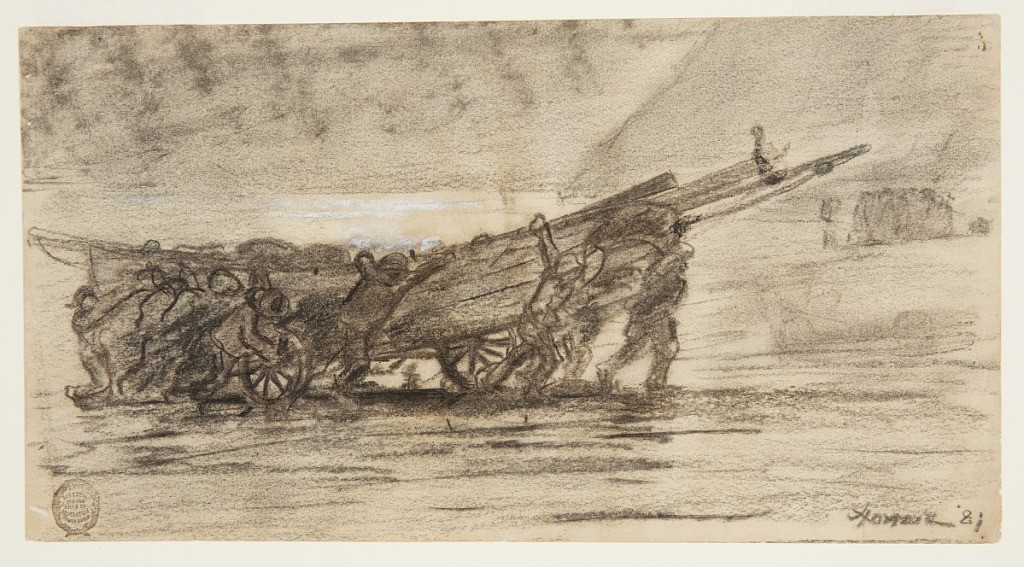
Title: Fishermen Beaching a Boat, Cullercoats, England
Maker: Winslow Homer, American, 1836–1910
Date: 1881
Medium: Charcoal, brush and white gouache on cream wove paper
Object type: Drawing
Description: Horizontal view of a group of fishermen beaching a boat on a carriage, at left center.